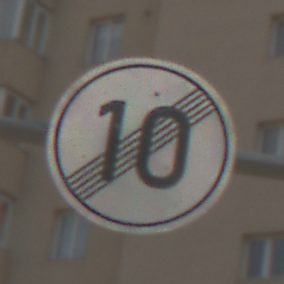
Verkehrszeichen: EndeGeschwindigkeit10
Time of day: MorningAfternoon
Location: Outdoor (Urban)
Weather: PartlyCloudy
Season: NotSpecified
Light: Natural